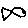
Label: fish